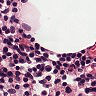
Metastatic tissue present: no